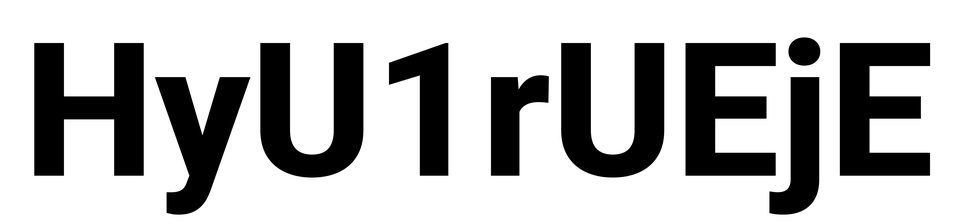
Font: Roboto_ExtraBold